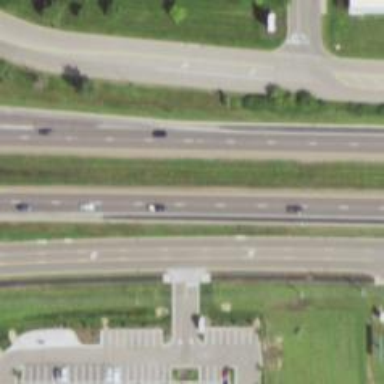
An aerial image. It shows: Asphalt motorway.